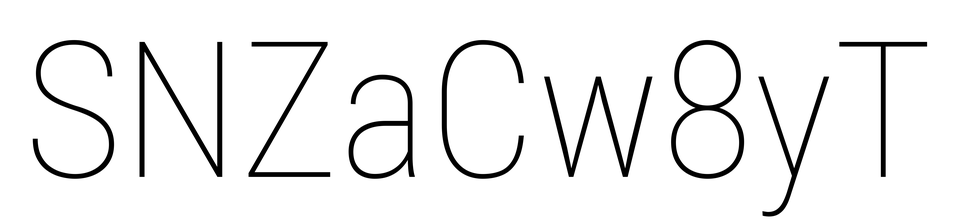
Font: Roboto_Condensed_Thin